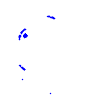
Particle: pion